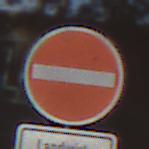
Verkehrszeichen: VerbotDerEinfahrt
Zusatzzeichen unten: BesondereFahrzeugeUndTransportgueter6
Umgebung: Outdoor, Suburban
Tageszeit: Midday
Wetter: Clear
Licht: Natural
Jahreszeit: NotSpecified
Kontrast: HighContrast